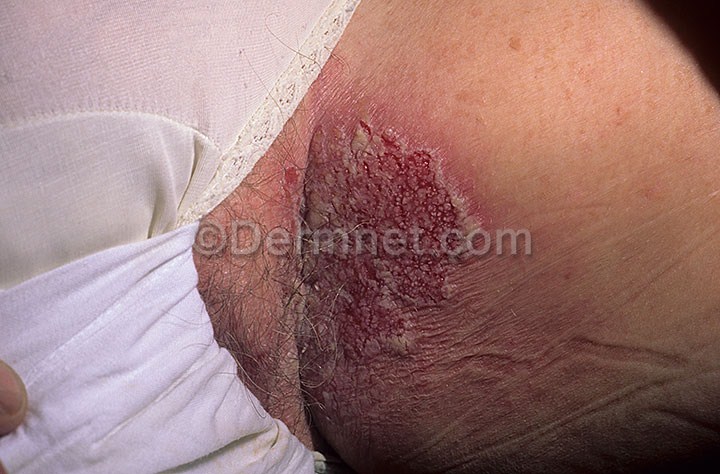
Disease: Bullous Disease Photos